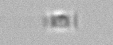
Label: Bacillariophyceae_morphotype1